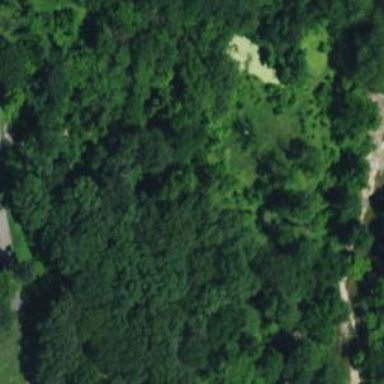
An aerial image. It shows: Disc golf tee area.